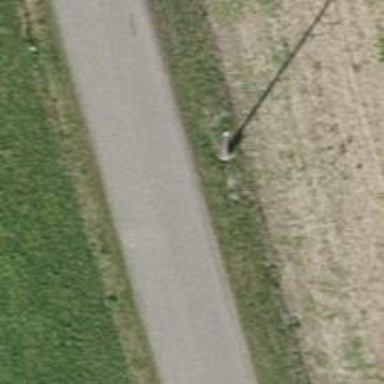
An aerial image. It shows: Straight power pole.